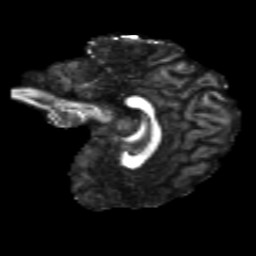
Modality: FA
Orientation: sagittal
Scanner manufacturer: siemens
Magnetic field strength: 3 T
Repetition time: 4.16 s
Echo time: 0.0806 s